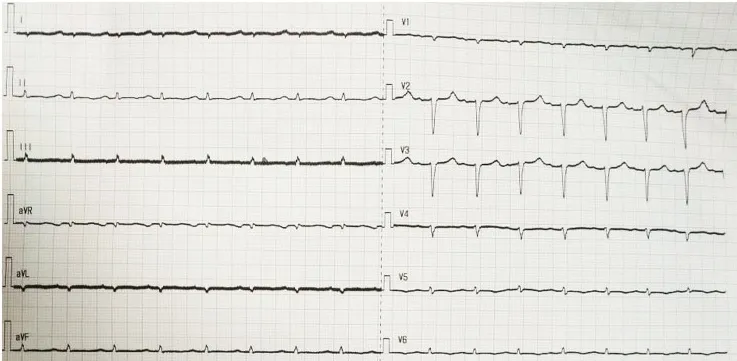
Electrocardiogram (ECG) of the patient.
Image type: electrography (ekg)